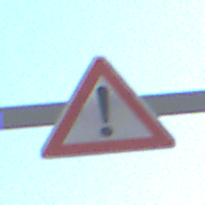
Verkehrszeichen: Gefahrenstelle
Umgebung: Outdoor, Suburban
Tageszeit: MorningAfternoon
Wetter: PartlyCloudy
Licht: Natural
Jahreszeit: NotSpecified
Kontrast: HighContrast